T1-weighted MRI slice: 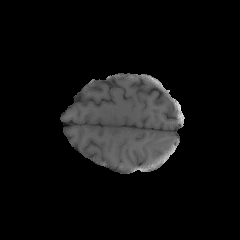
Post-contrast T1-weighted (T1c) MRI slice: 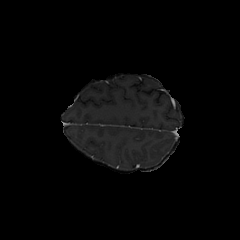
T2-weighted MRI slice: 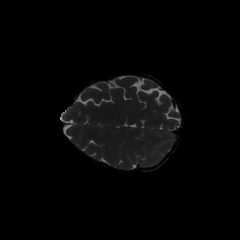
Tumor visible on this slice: no